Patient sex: M
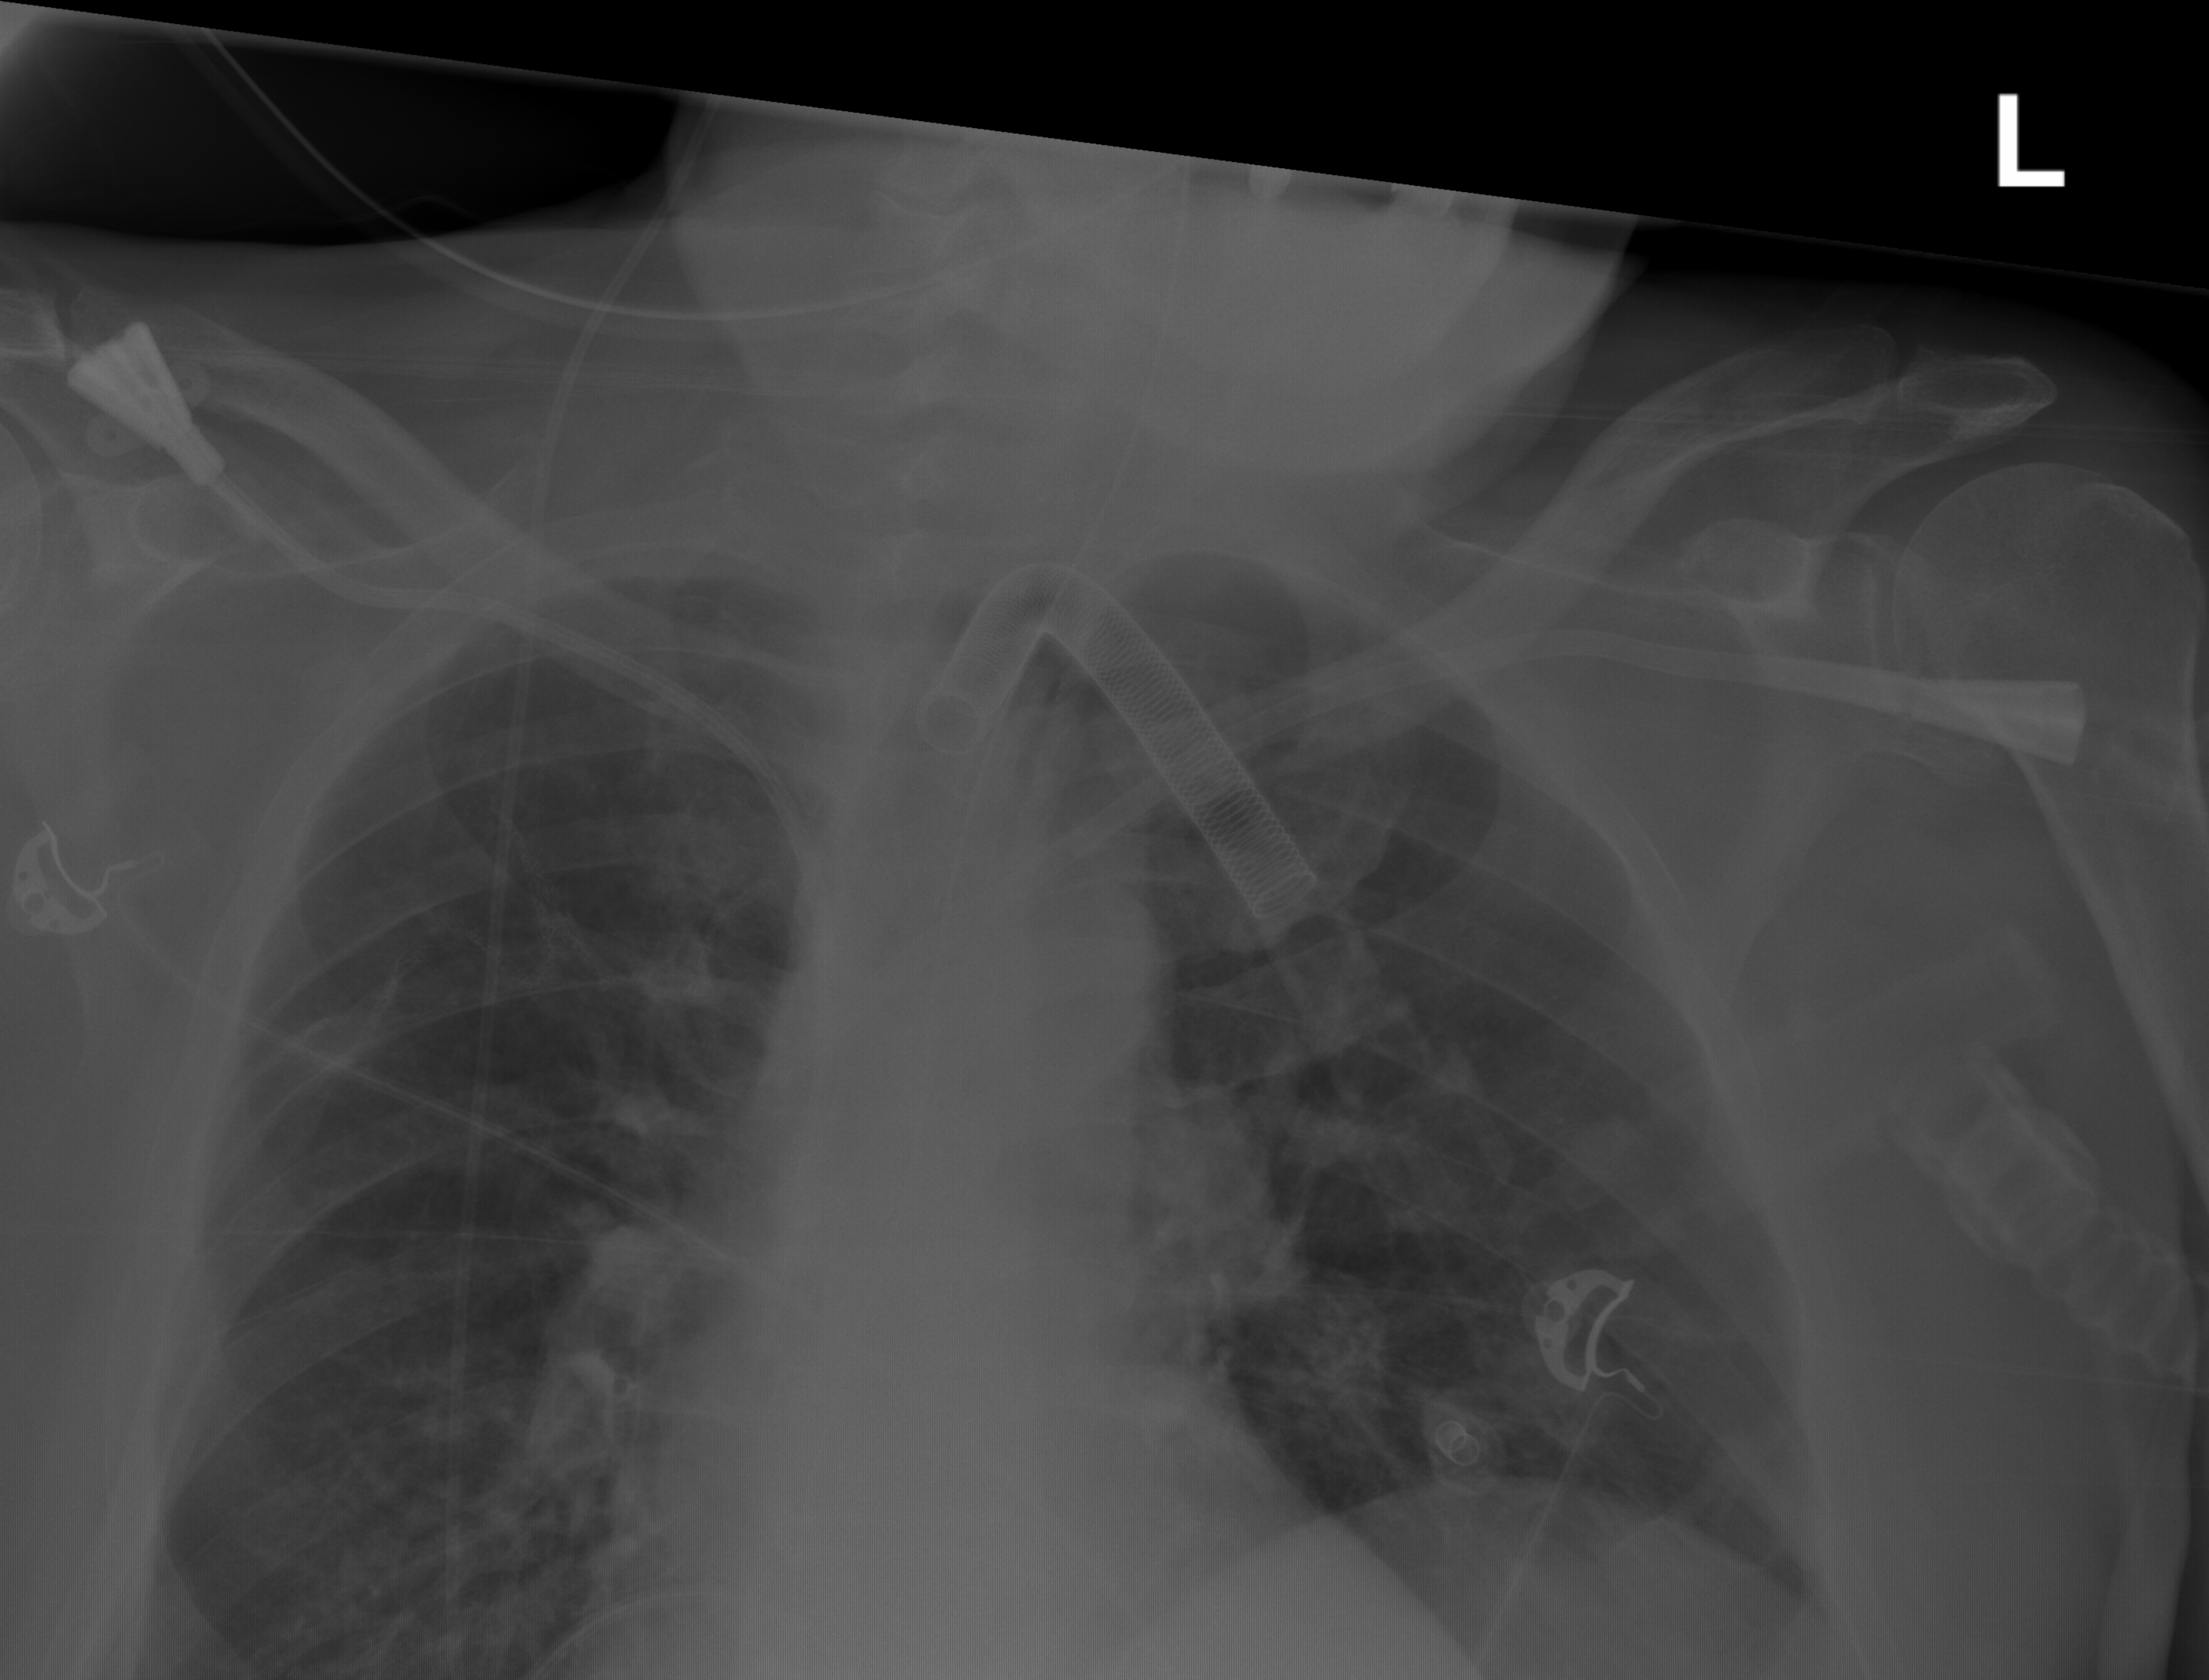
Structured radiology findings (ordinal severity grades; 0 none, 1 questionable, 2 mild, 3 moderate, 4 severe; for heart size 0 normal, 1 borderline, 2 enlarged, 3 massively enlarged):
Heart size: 0
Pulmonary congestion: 0
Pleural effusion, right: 0
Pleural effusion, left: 0
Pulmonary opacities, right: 0
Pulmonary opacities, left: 0
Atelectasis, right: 2
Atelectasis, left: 2